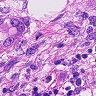
Metastatic tissue present: yes